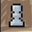
Piece: wP